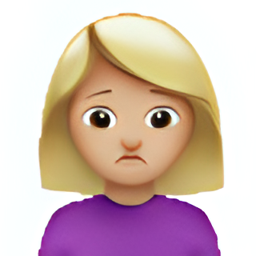
Name: woman frowning type 3
Emoji: 🙍🏼‍♀️
Group: People & Body
Sub-group: person-gesture